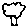
Label: tree